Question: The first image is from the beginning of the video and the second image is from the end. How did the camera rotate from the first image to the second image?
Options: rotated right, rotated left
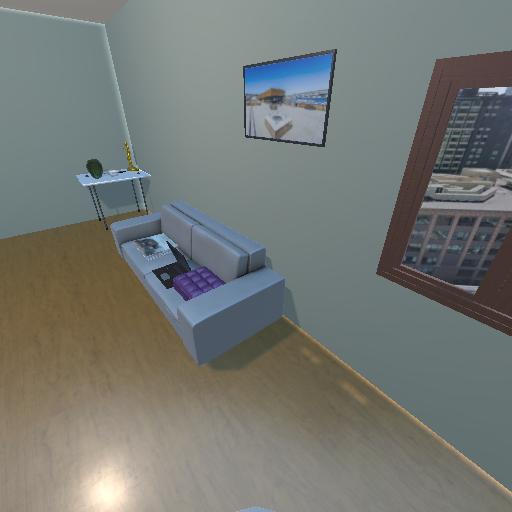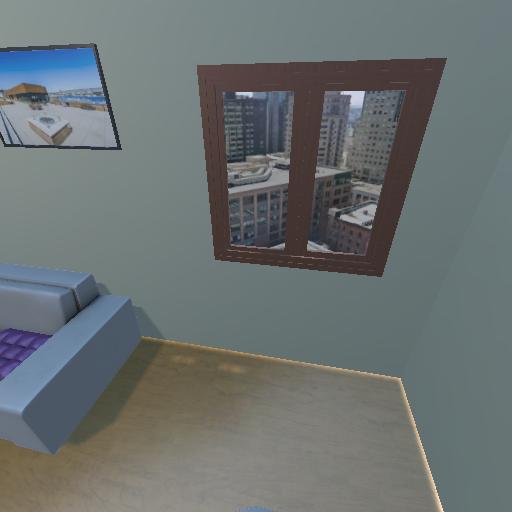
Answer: rotated right